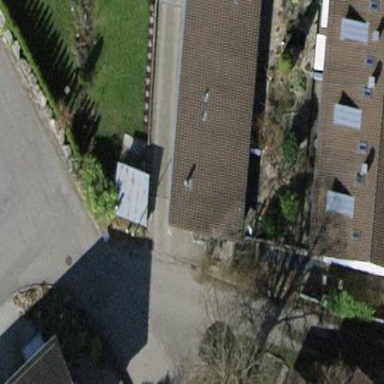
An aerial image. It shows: House with bar.